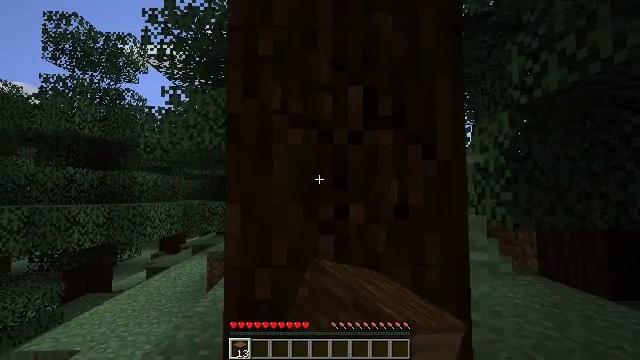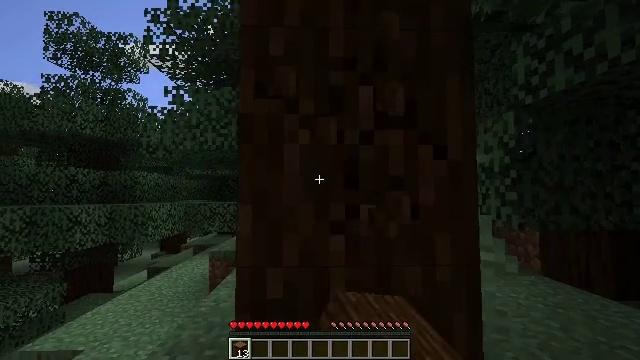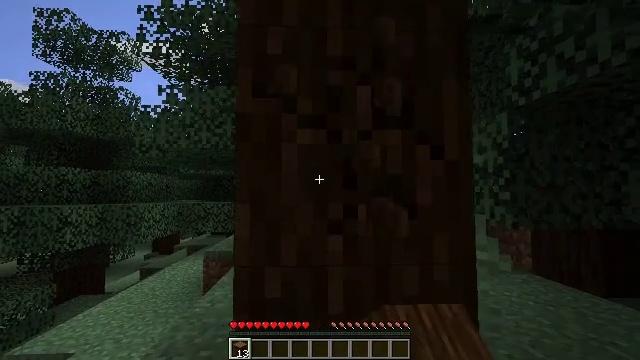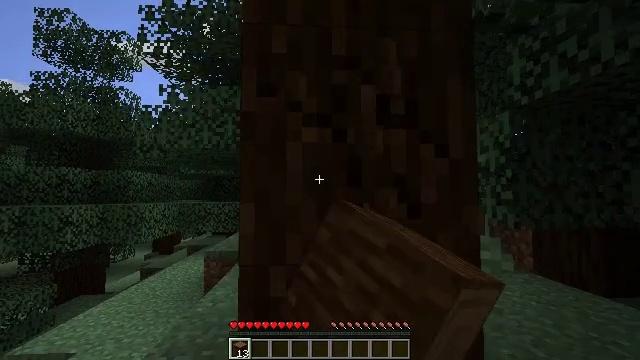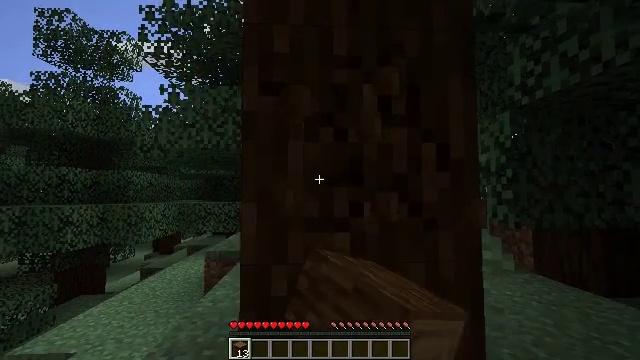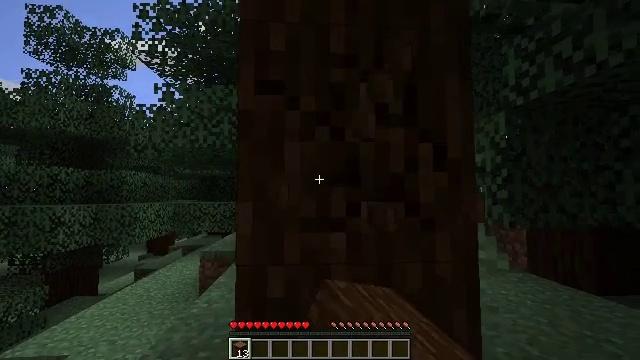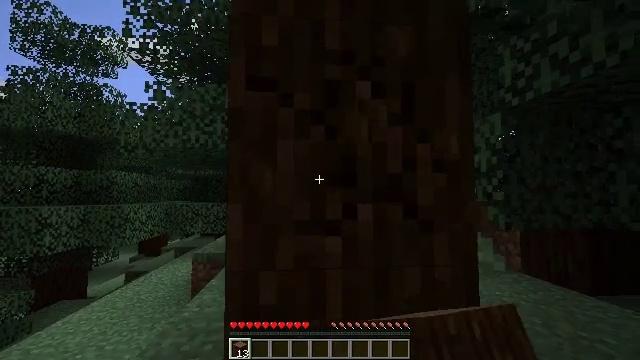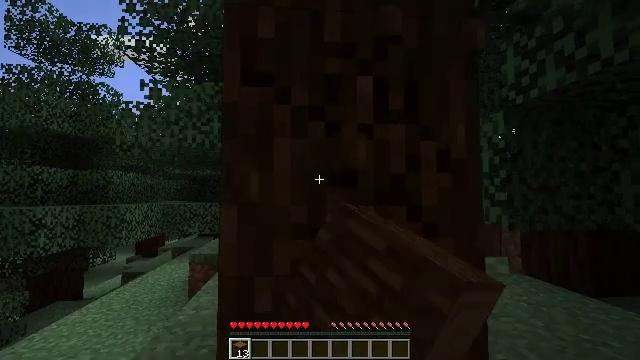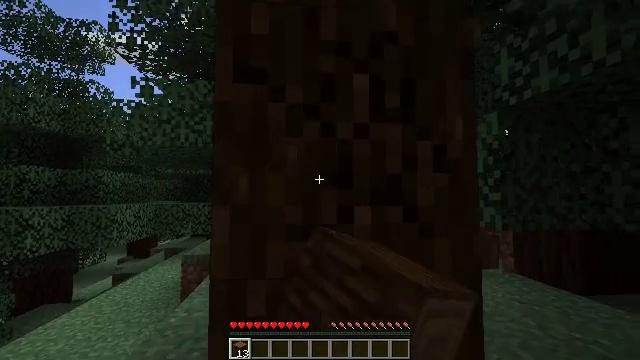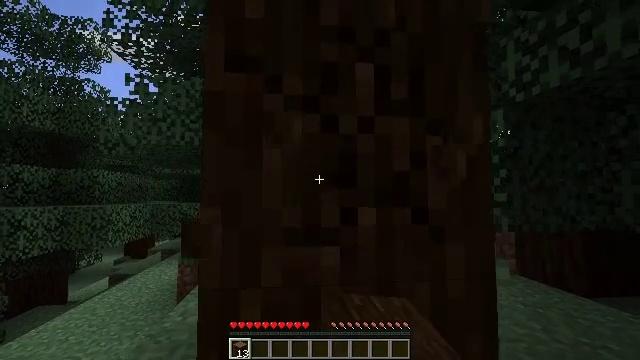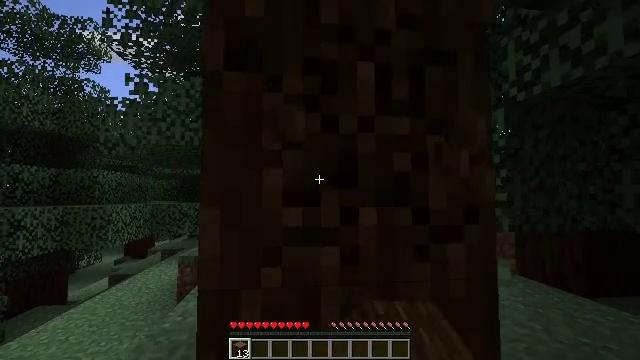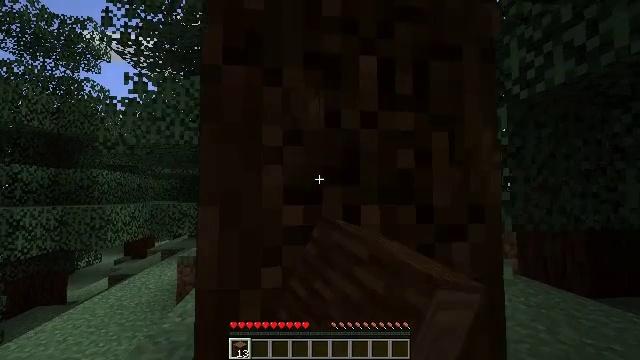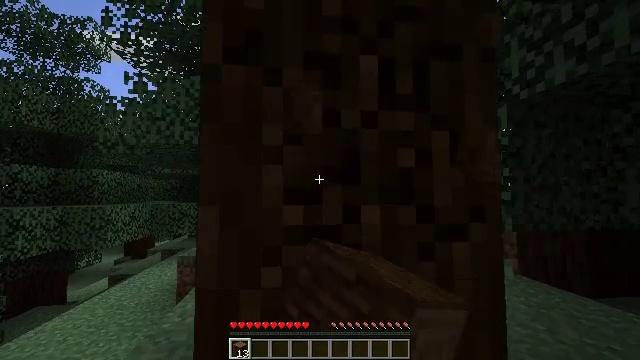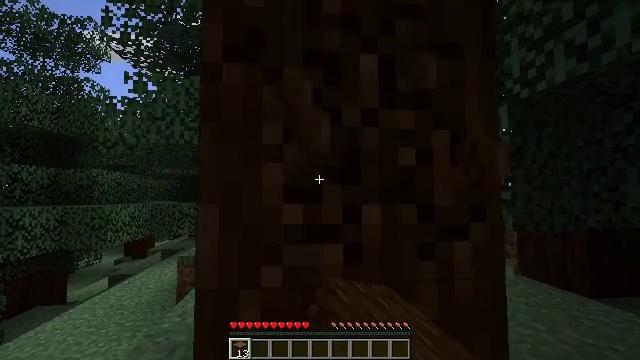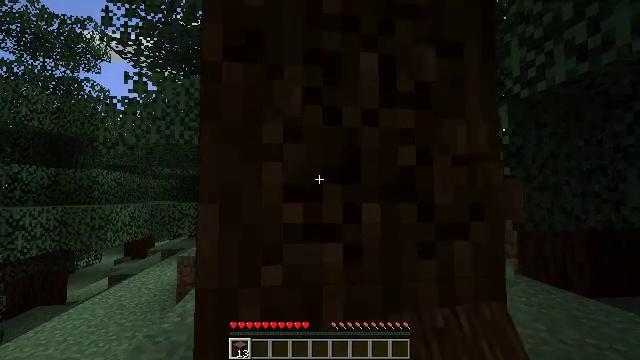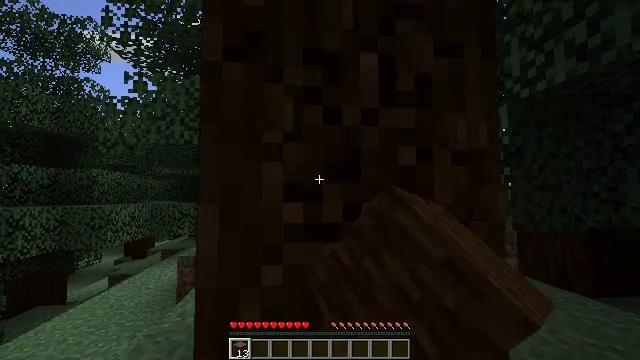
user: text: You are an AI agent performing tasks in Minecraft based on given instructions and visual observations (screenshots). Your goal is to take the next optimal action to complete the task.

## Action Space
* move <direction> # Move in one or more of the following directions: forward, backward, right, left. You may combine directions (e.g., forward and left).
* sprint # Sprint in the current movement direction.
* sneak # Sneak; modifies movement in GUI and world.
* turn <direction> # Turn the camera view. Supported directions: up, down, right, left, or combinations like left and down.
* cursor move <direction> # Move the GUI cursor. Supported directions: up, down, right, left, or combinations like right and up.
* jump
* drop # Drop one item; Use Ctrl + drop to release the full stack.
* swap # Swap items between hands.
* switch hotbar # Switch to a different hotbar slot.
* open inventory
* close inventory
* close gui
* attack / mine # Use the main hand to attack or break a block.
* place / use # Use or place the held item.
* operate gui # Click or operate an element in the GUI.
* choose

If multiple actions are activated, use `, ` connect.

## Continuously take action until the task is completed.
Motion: motion action
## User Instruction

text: Harvest the spruce log from a tree trunk.
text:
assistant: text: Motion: sneak, attack / mine
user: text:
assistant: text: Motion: sneak, turn right, attack / mine
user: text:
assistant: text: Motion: sneak, attack / mine
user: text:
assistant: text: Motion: sneak, attack / mine
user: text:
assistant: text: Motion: move forward, sneak, attack / mine
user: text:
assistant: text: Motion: move forward, sneak, turn right, attack / mine
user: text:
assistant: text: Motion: move forward, sneak, attack / mine
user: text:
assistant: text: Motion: move forward, sneak, turn right, attack / mine
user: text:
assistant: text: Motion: sneak, attack / mine
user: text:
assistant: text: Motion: sneak, attack / mine
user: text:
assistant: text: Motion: sneak, attack / mine
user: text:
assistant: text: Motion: sneak, attack / mine
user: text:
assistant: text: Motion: sneak, attack / mine
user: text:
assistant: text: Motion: sneak, attack / mine
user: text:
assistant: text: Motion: sneak, attack / mine
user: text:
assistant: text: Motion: sneak, attack / mine
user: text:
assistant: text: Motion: sneak, attack / mine
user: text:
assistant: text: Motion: sneak, attack / mine
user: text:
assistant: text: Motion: sneak, attack / mine
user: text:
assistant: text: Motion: attack / mine
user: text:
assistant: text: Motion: attack / mine
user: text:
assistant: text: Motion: attack / mine
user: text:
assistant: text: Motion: attack / mine
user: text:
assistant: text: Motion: attack / mine
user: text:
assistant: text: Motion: attack / mine
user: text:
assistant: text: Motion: attack / mine
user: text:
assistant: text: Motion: attack / mine
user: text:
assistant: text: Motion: attack / mine
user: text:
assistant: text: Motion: turn up, attack / mine
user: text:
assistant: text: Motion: turn up, attack / mine